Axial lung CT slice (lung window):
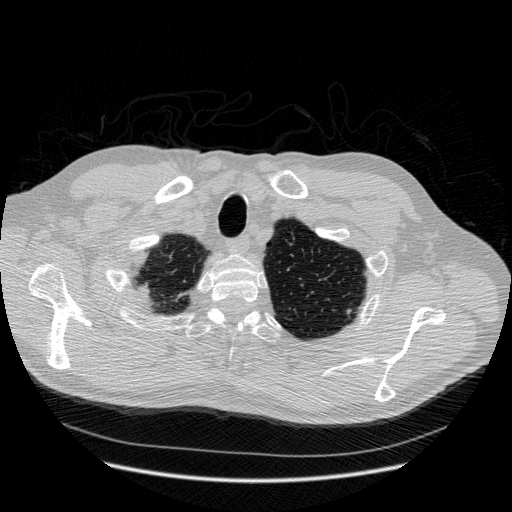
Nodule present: no